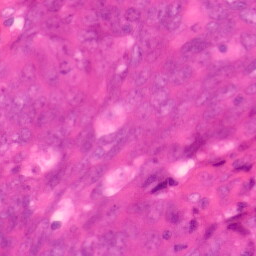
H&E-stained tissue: Colon